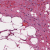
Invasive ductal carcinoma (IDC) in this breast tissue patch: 0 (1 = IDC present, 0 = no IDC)